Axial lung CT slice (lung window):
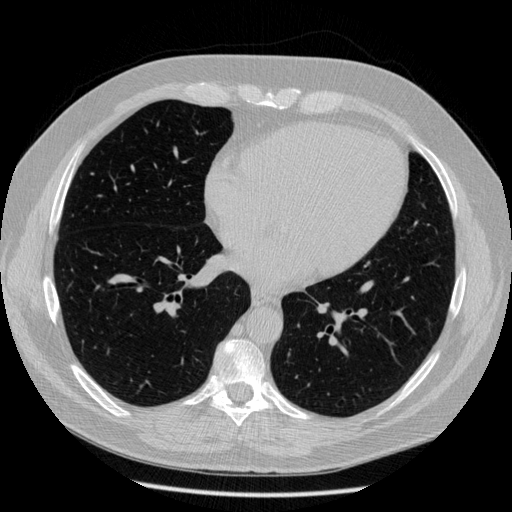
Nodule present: no